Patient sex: M
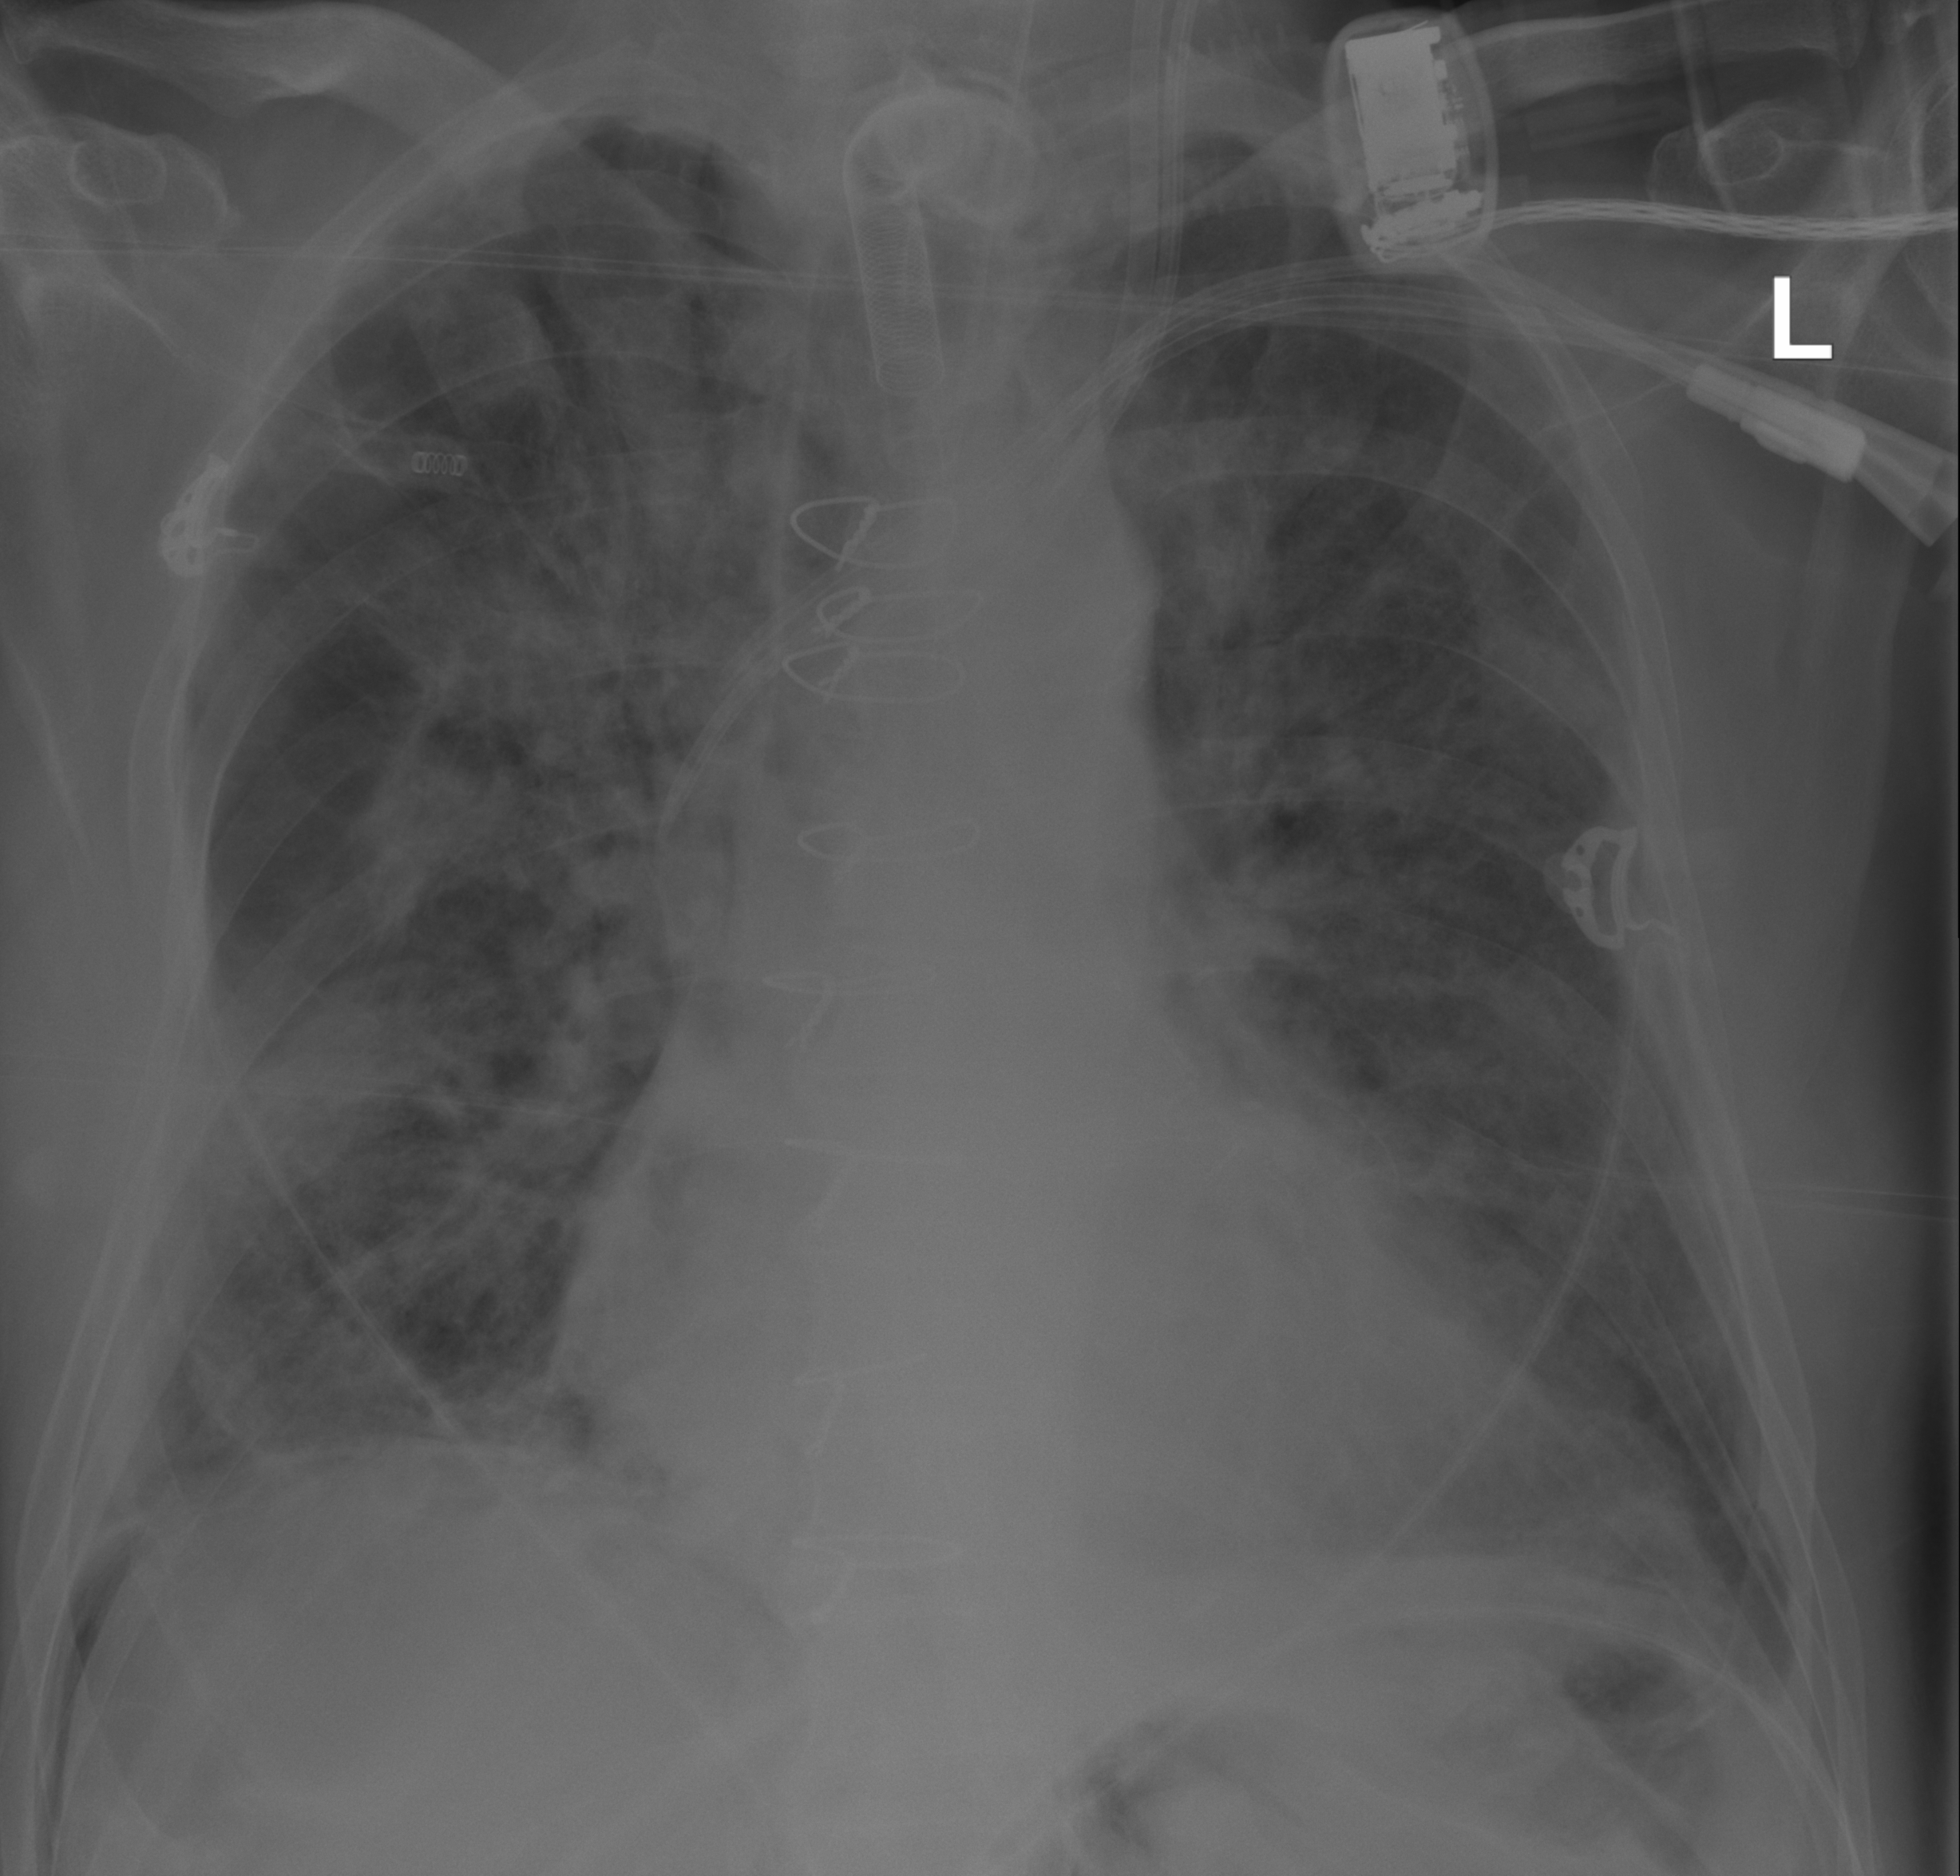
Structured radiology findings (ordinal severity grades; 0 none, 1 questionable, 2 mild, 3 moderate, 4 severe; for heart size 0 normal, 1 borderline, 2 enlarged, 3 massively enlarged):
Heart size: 0
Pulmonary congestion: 2
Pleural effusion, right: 0
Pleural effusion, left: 2
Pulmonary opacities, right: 3
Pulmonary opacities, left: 2
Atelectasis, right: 3
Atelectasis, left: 2